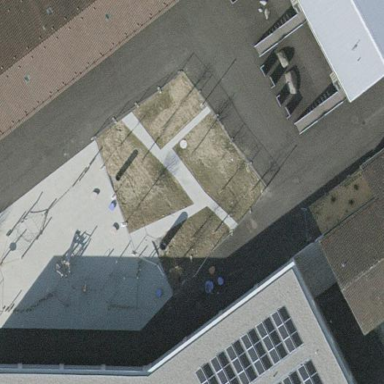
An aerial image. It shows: Playground with tartan surface designed for children's leisure activities.